Aerial crown-view tile of a tropical tree (Barro Colorado Island, Panama), acquired 20250414:
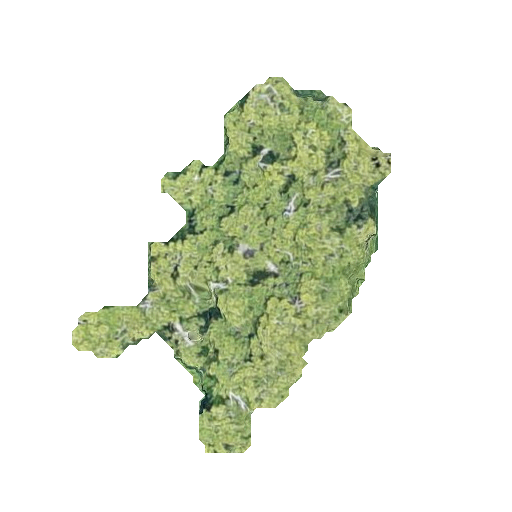
Species: Poulsenia armata
GBIF accepted scientific name: Poulsenia armata
Crown area: 85.998 m²